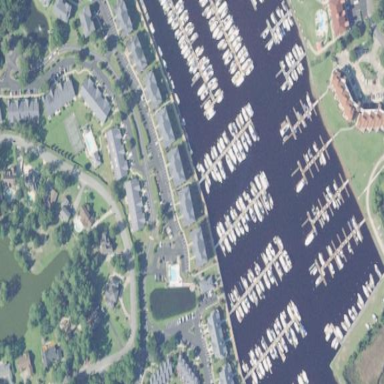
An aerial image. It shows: Marina on the water with dock.